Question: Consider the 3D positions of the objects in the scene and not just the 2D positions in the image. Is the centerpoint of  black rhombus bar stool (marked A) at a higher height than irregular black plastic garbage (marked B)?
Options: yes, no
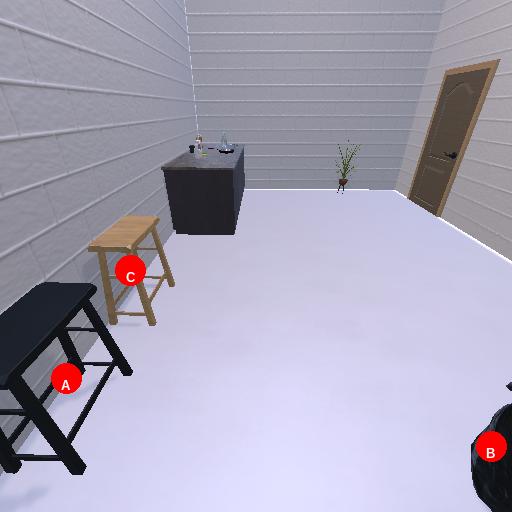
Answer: yes